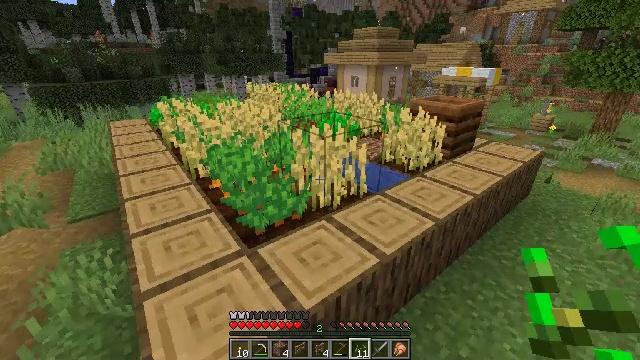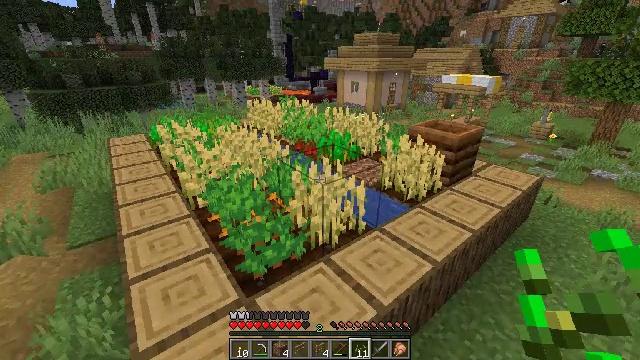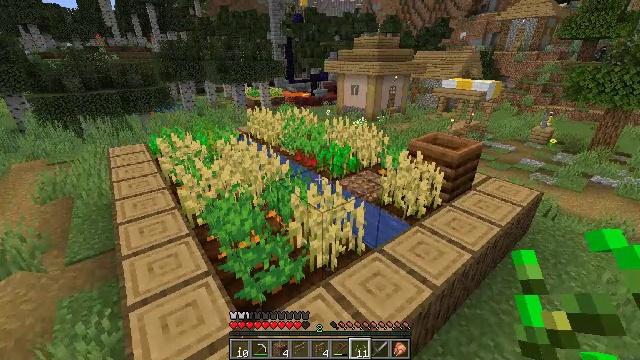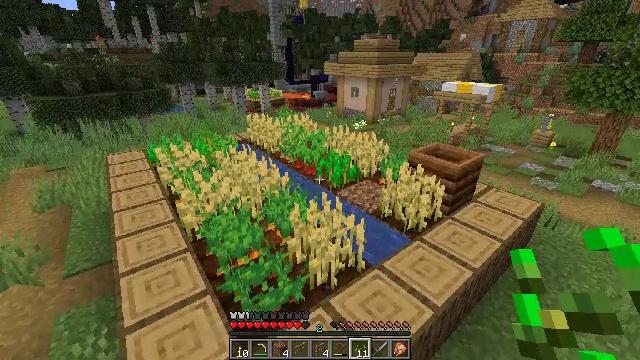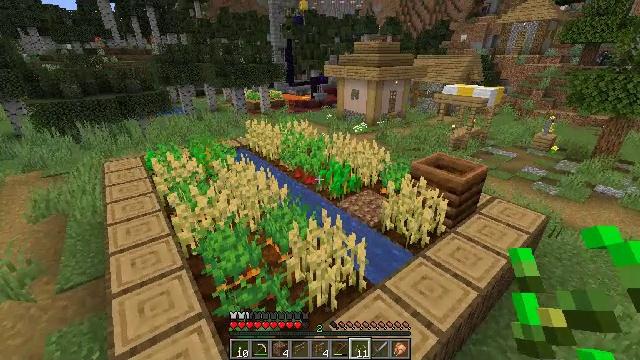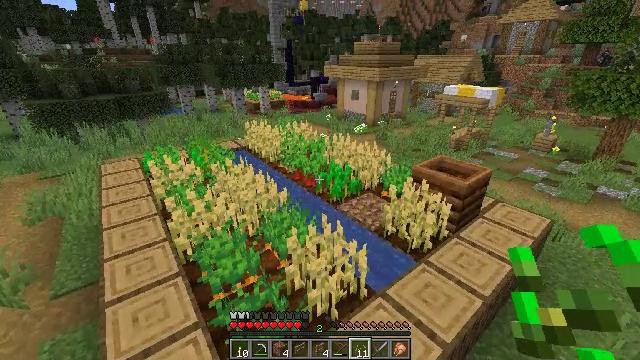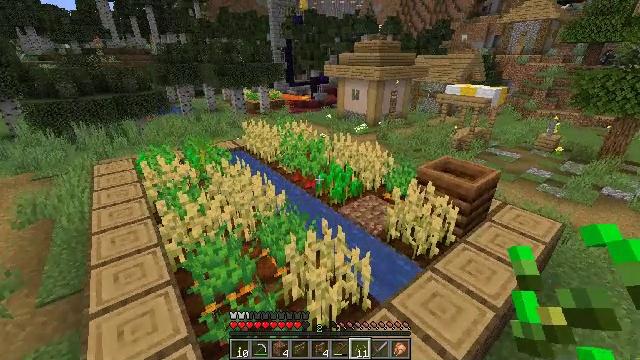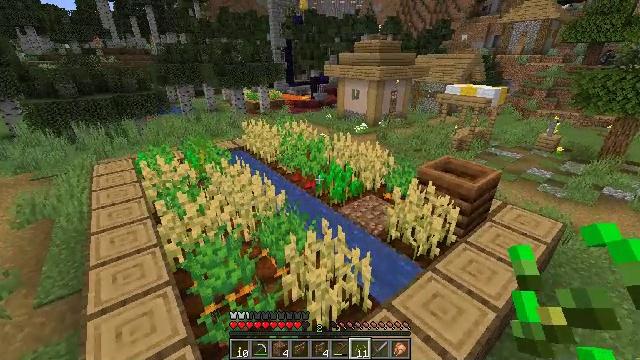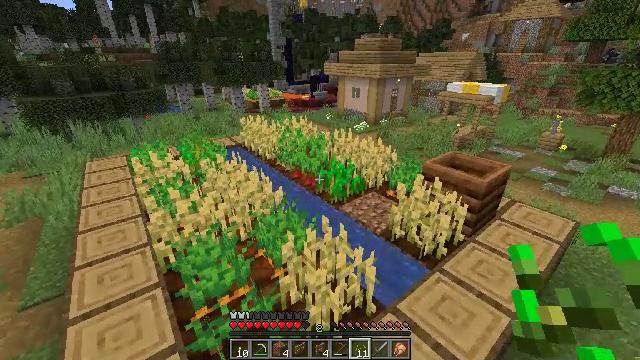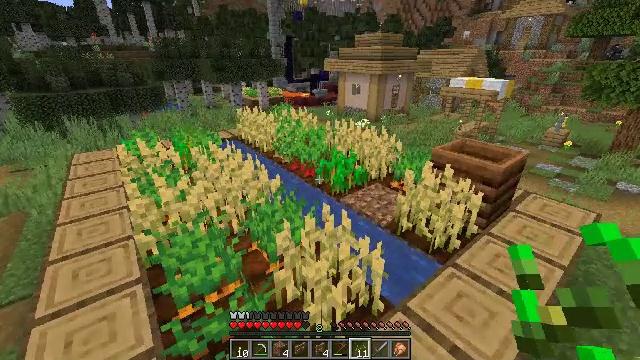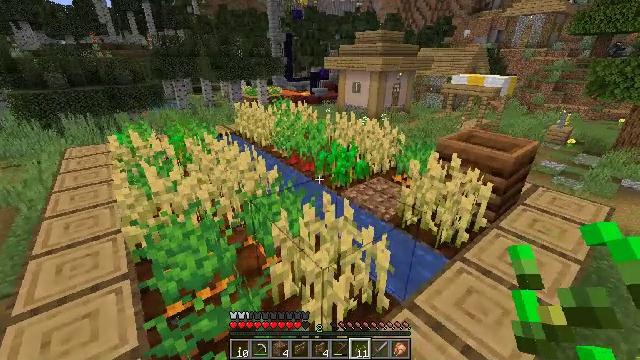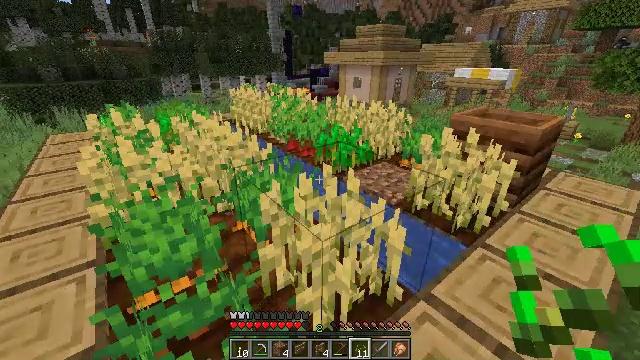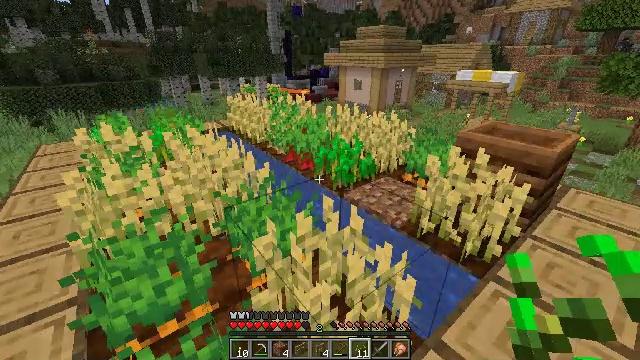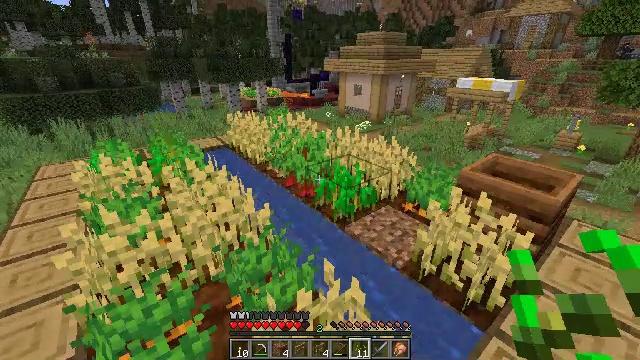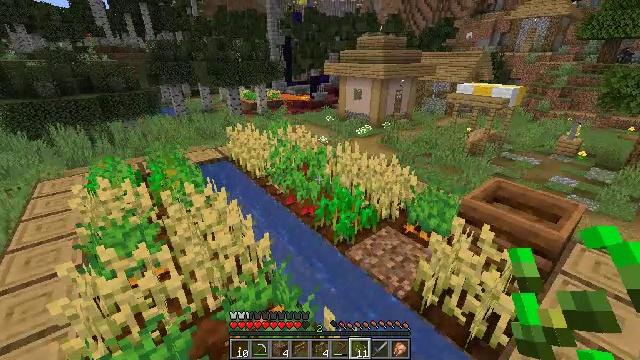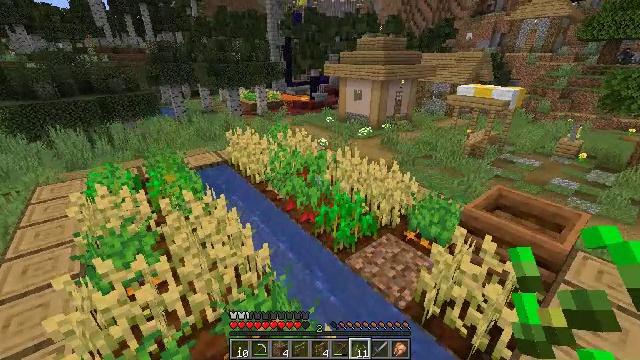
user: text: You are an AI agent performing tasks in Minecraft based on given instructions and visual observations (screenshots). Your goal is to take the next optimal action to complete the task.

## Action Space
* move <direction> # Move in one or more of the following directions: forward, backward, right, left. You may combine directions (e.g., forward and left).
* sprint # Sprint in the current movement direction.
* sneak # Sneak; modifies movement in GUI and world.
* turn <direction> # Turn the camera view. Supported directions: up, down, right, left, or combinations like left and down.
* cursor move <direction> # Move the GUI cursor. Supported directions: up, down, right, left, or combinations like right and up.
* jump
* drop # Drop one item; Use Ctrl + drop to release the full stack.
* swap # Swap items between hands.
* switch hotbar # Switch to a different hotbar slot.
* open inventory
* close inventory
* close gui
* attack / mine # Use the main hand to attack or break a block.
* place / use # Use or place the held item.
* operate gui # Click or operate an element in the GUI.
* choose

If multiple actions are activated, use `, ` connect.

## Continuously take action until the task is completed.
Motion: motion action
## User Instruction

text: Mine the fully grown carrots.
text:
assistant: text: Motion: move forward, jump
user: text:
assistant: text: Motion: move forward, jump
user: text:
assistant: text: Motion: move forward, jump
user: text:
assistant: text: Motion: move forward, jump
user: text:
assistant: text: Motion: move forward, jump
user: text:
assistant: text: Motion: move forward, jump
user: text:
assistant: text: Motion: move forward, jump
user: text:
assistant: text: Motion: move forward, jump
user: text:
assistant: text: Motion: move forward, jump
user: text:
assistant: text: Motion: move forward, jump
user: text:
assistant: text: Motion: move forward, jump
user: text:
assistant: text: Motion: move forward, jump
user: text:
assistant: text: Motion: move forward, jump
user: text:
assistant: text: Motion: move forward, jump
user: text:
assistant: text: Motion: move forward, jump
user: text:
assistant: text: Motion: move forward, turn down, jump
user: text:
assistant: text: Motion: move forward, turn left and down, jump
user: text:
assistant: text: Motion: move forward, turn left and down, jump
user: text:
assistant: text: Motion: turn left and down
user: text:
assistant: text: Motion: turn left and down
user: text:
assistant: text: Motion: turn left
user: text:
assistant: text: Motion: no_op
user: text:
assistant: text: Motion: no_op
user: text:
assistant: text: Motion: no_op
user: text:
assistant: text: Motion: no_op
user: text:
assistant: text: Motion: no_op
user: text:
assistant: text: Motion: turn left
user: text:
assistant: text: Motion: turn left
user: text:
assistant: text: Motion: turn left
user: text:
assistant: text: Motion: no_op